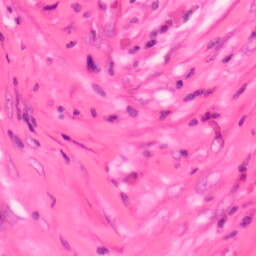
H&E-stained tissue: Colon